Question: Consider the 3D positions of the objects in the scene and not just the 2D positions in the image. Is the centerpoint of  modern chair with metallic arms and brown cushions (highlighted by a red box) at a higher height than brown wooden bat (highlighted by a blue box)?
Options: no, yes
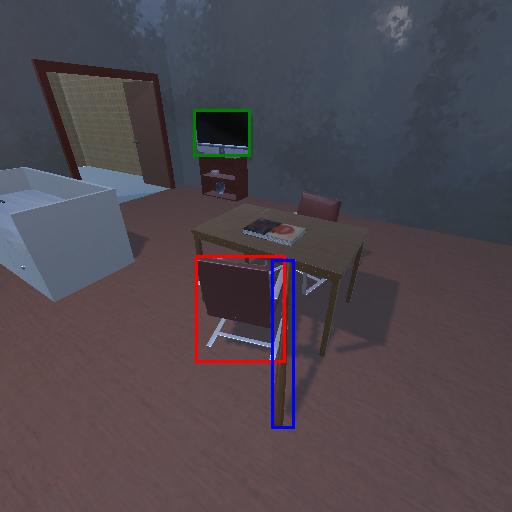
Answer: no